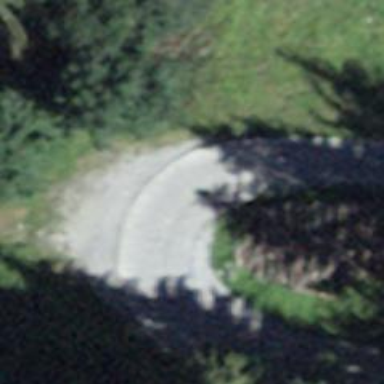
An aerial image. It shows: Unclassified road with concrete surface.